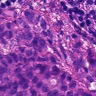
Metastatic tissue present: yes